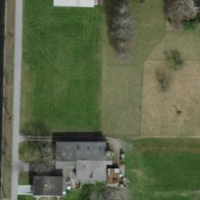
EUNIS habitat code: 24
Species observed at this site:
Cyperus esculentus